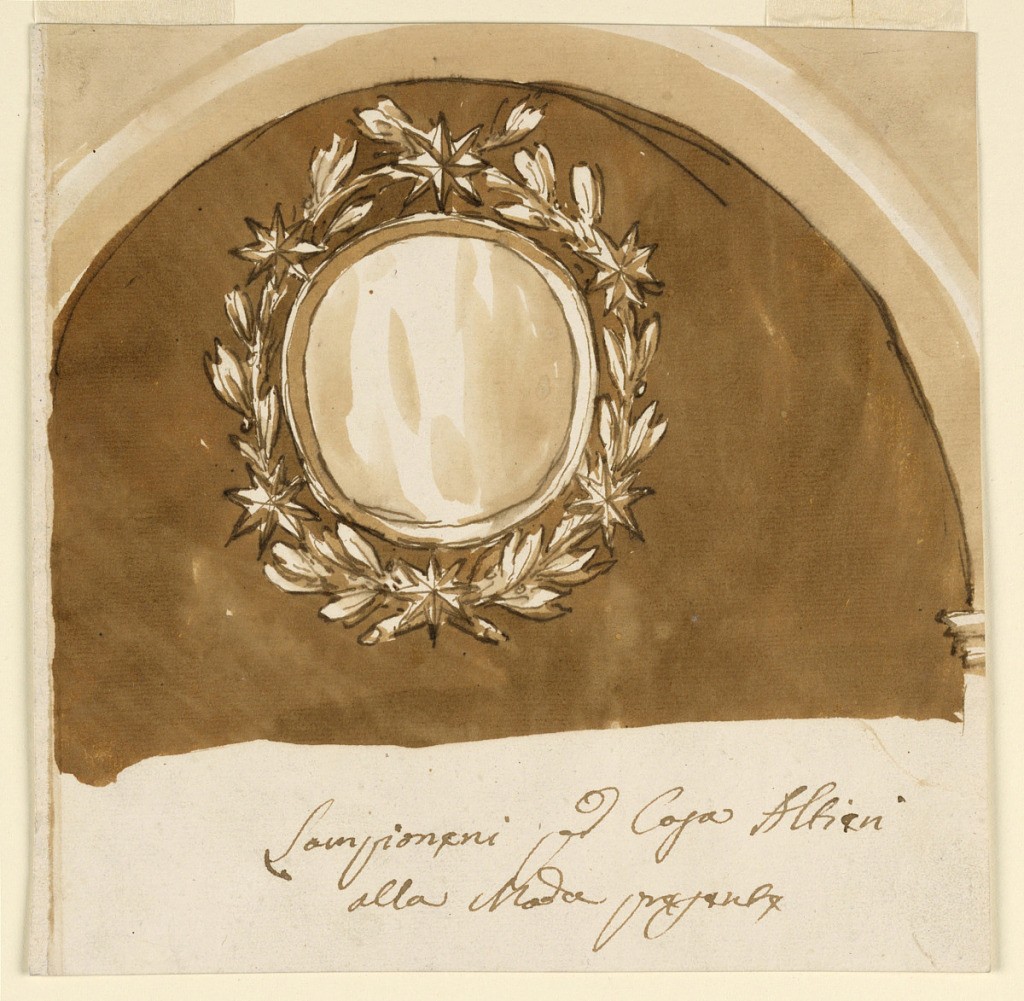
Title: Pendant lamp for the Palazzo Altieri
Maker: Giuseppe Barberi, Italian, 1746–1809
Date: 1746–1809
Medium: Pen and brown ink, brush and brown wash on off-white laid paper, lined
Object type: Drawing
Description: Pendant lamp for the Palazzo Altieri.